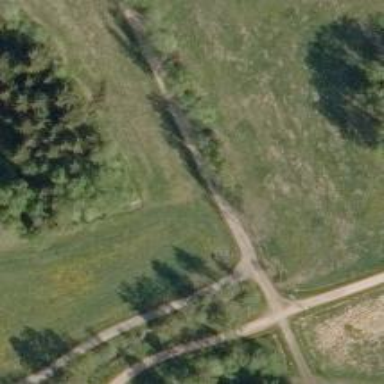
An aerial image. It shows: Bridleway.